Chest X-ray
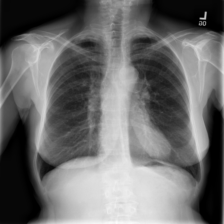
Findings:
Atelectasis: negative
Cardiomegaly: negative
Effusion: negative
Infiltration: negative
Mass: negative
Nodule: negative
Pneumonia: negative
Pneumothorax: negative
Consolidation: negative
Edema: negative
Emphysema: negative
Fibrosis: negative
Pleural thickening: positive
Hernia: negative